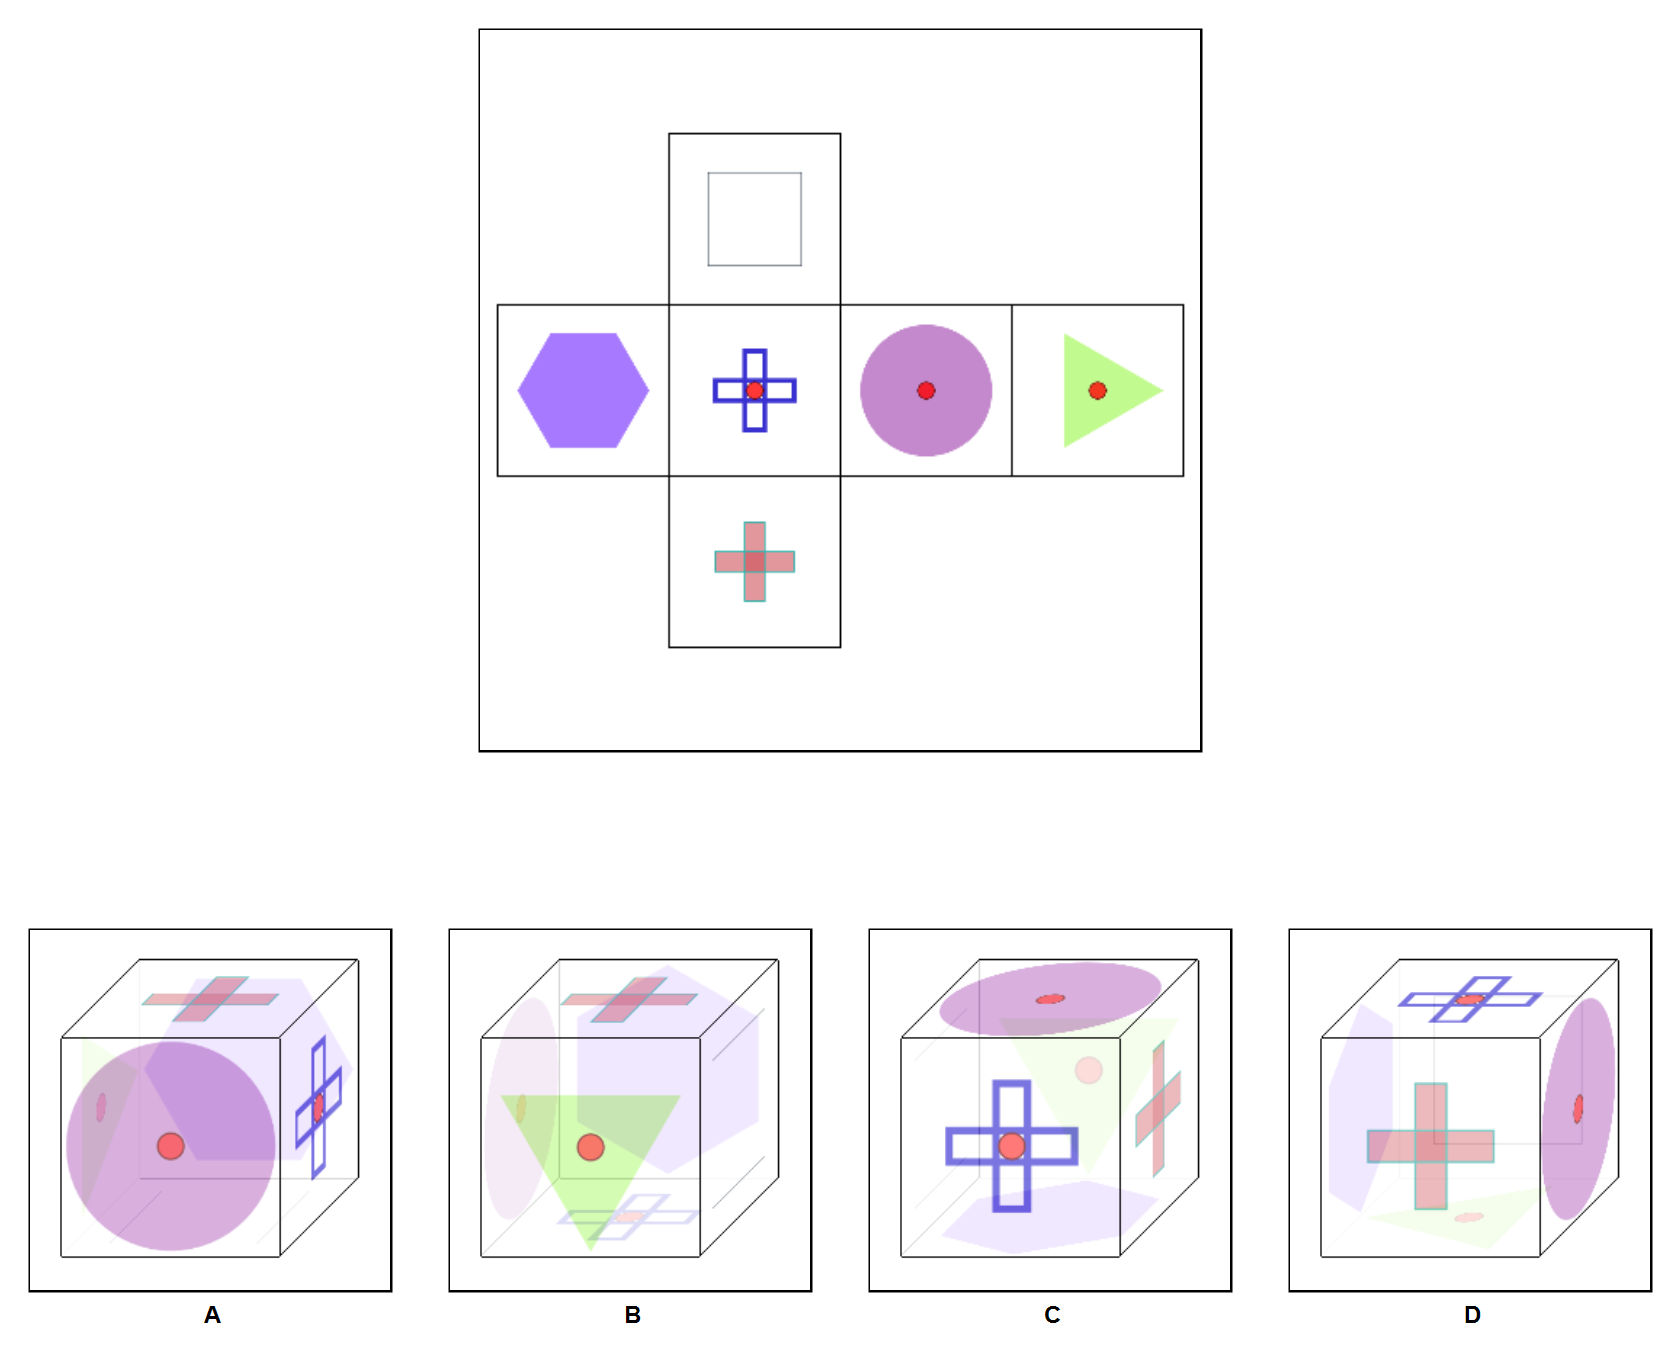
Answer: B